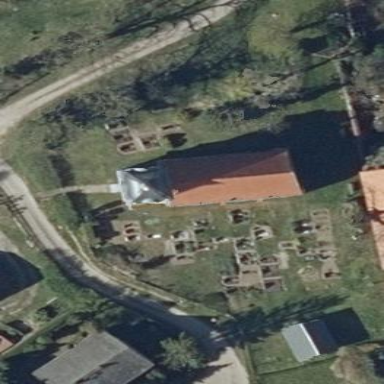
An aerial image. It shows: Cemetery.